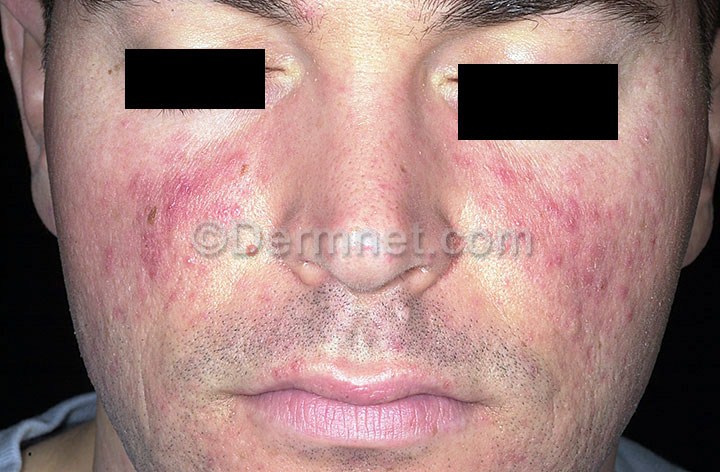
Disease: Acne and Rosacea Photos